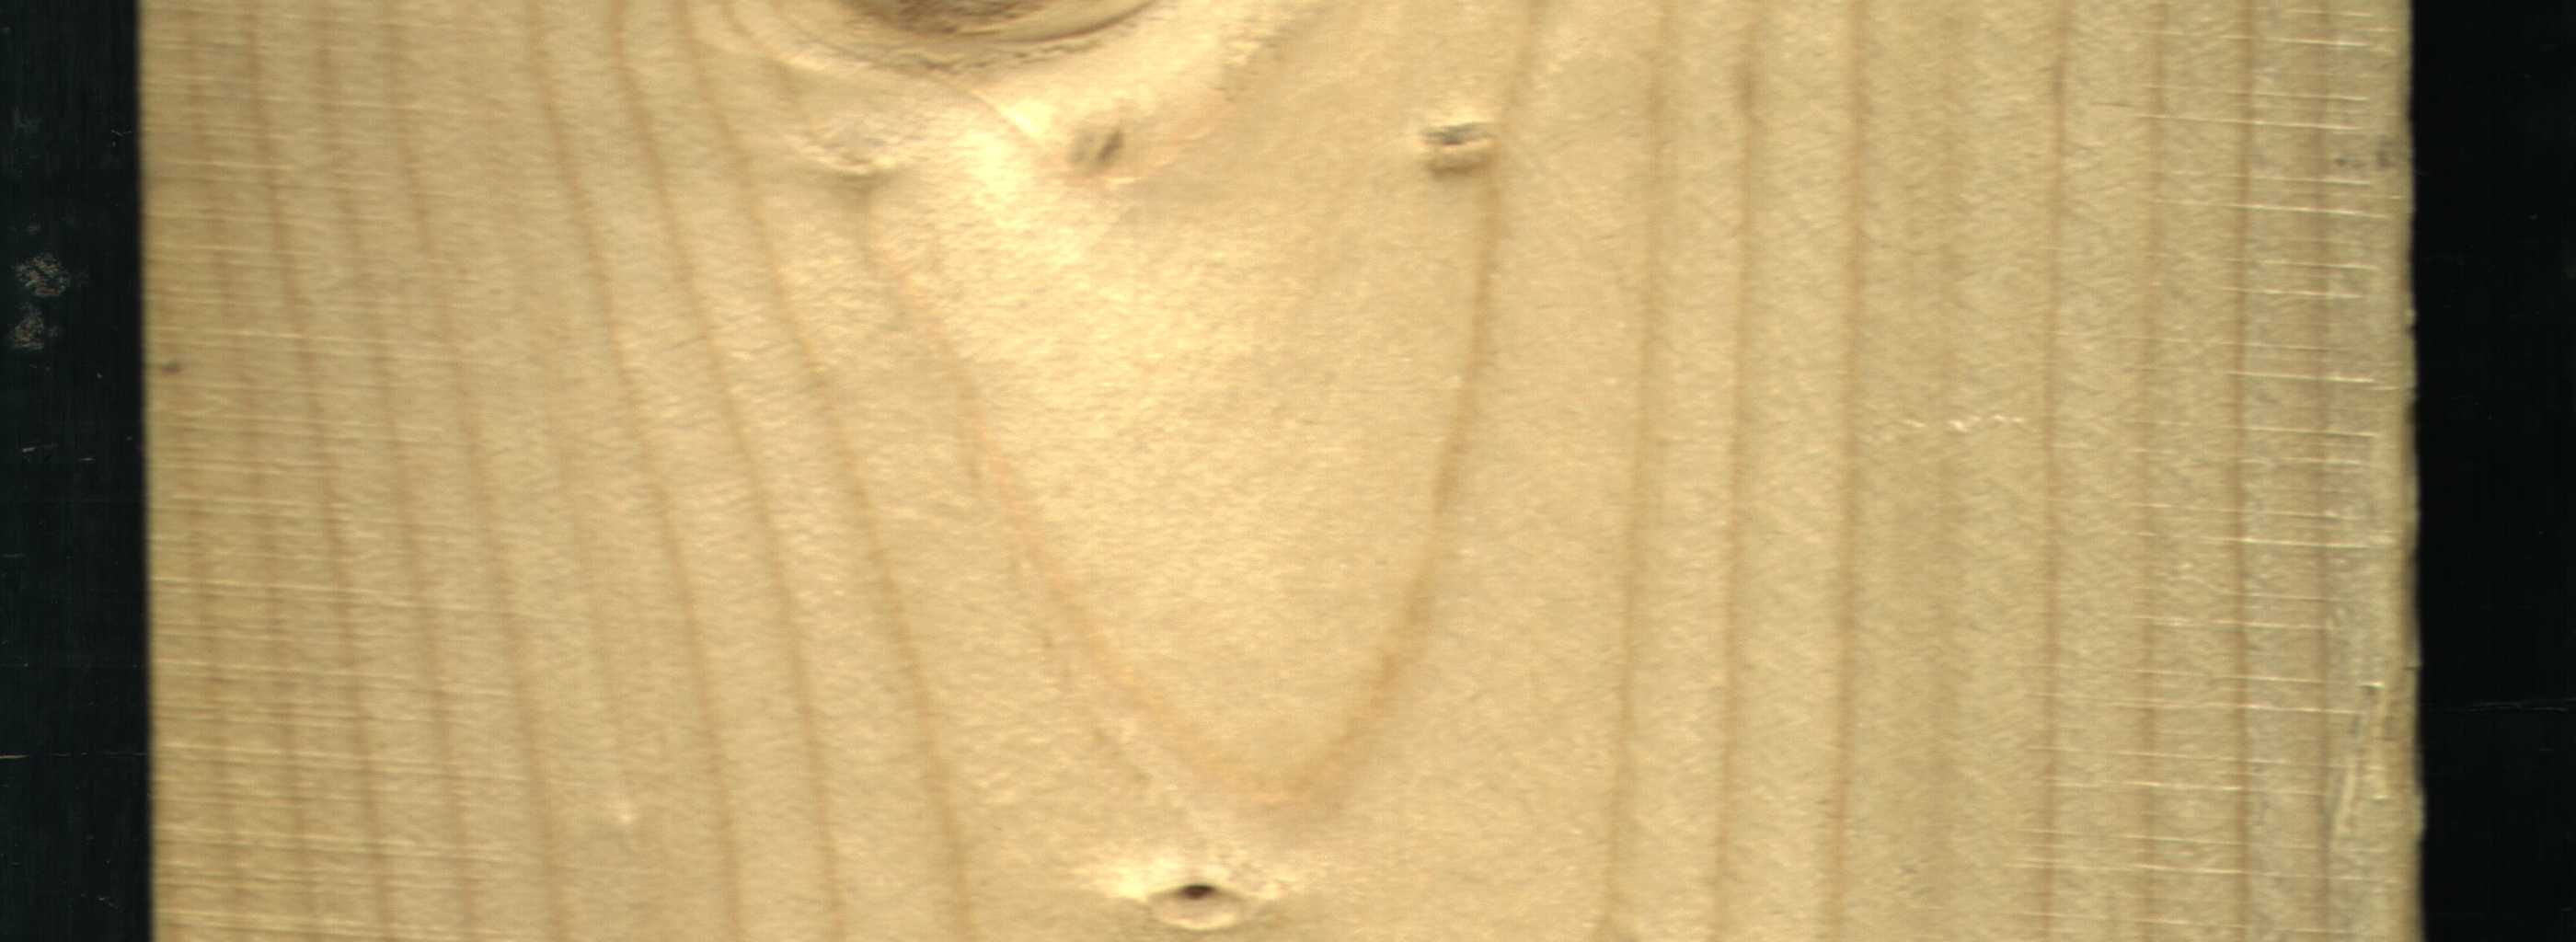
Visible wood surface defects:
Live_Knot
Live_Knot